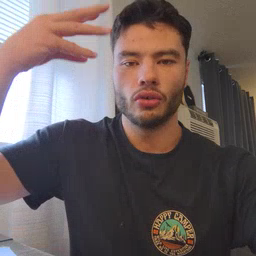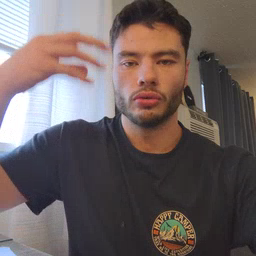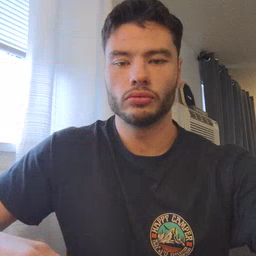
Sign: shower